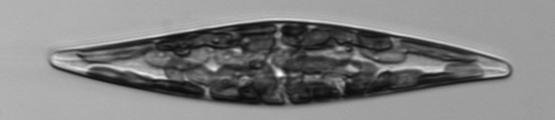
Label: Pleurosigma